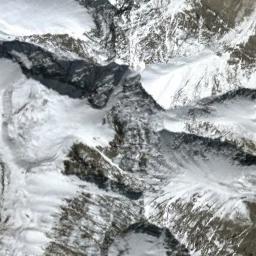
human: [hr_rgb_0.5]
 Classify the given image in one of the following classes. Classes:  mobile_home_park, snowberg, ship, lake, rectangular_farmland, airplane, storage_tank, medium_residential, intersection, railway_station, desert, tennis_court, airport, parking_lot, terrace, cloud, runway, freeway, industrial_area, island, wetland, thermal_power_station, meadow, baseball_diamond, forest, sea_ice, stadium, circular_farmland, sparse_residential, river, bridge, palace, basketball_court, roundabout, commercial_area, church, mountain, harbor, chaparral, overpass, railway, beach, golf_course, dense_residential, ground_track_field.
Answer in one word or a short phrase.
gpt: snowberg